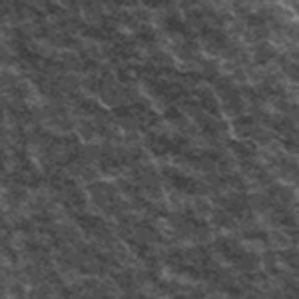
Label: frost